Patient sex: F
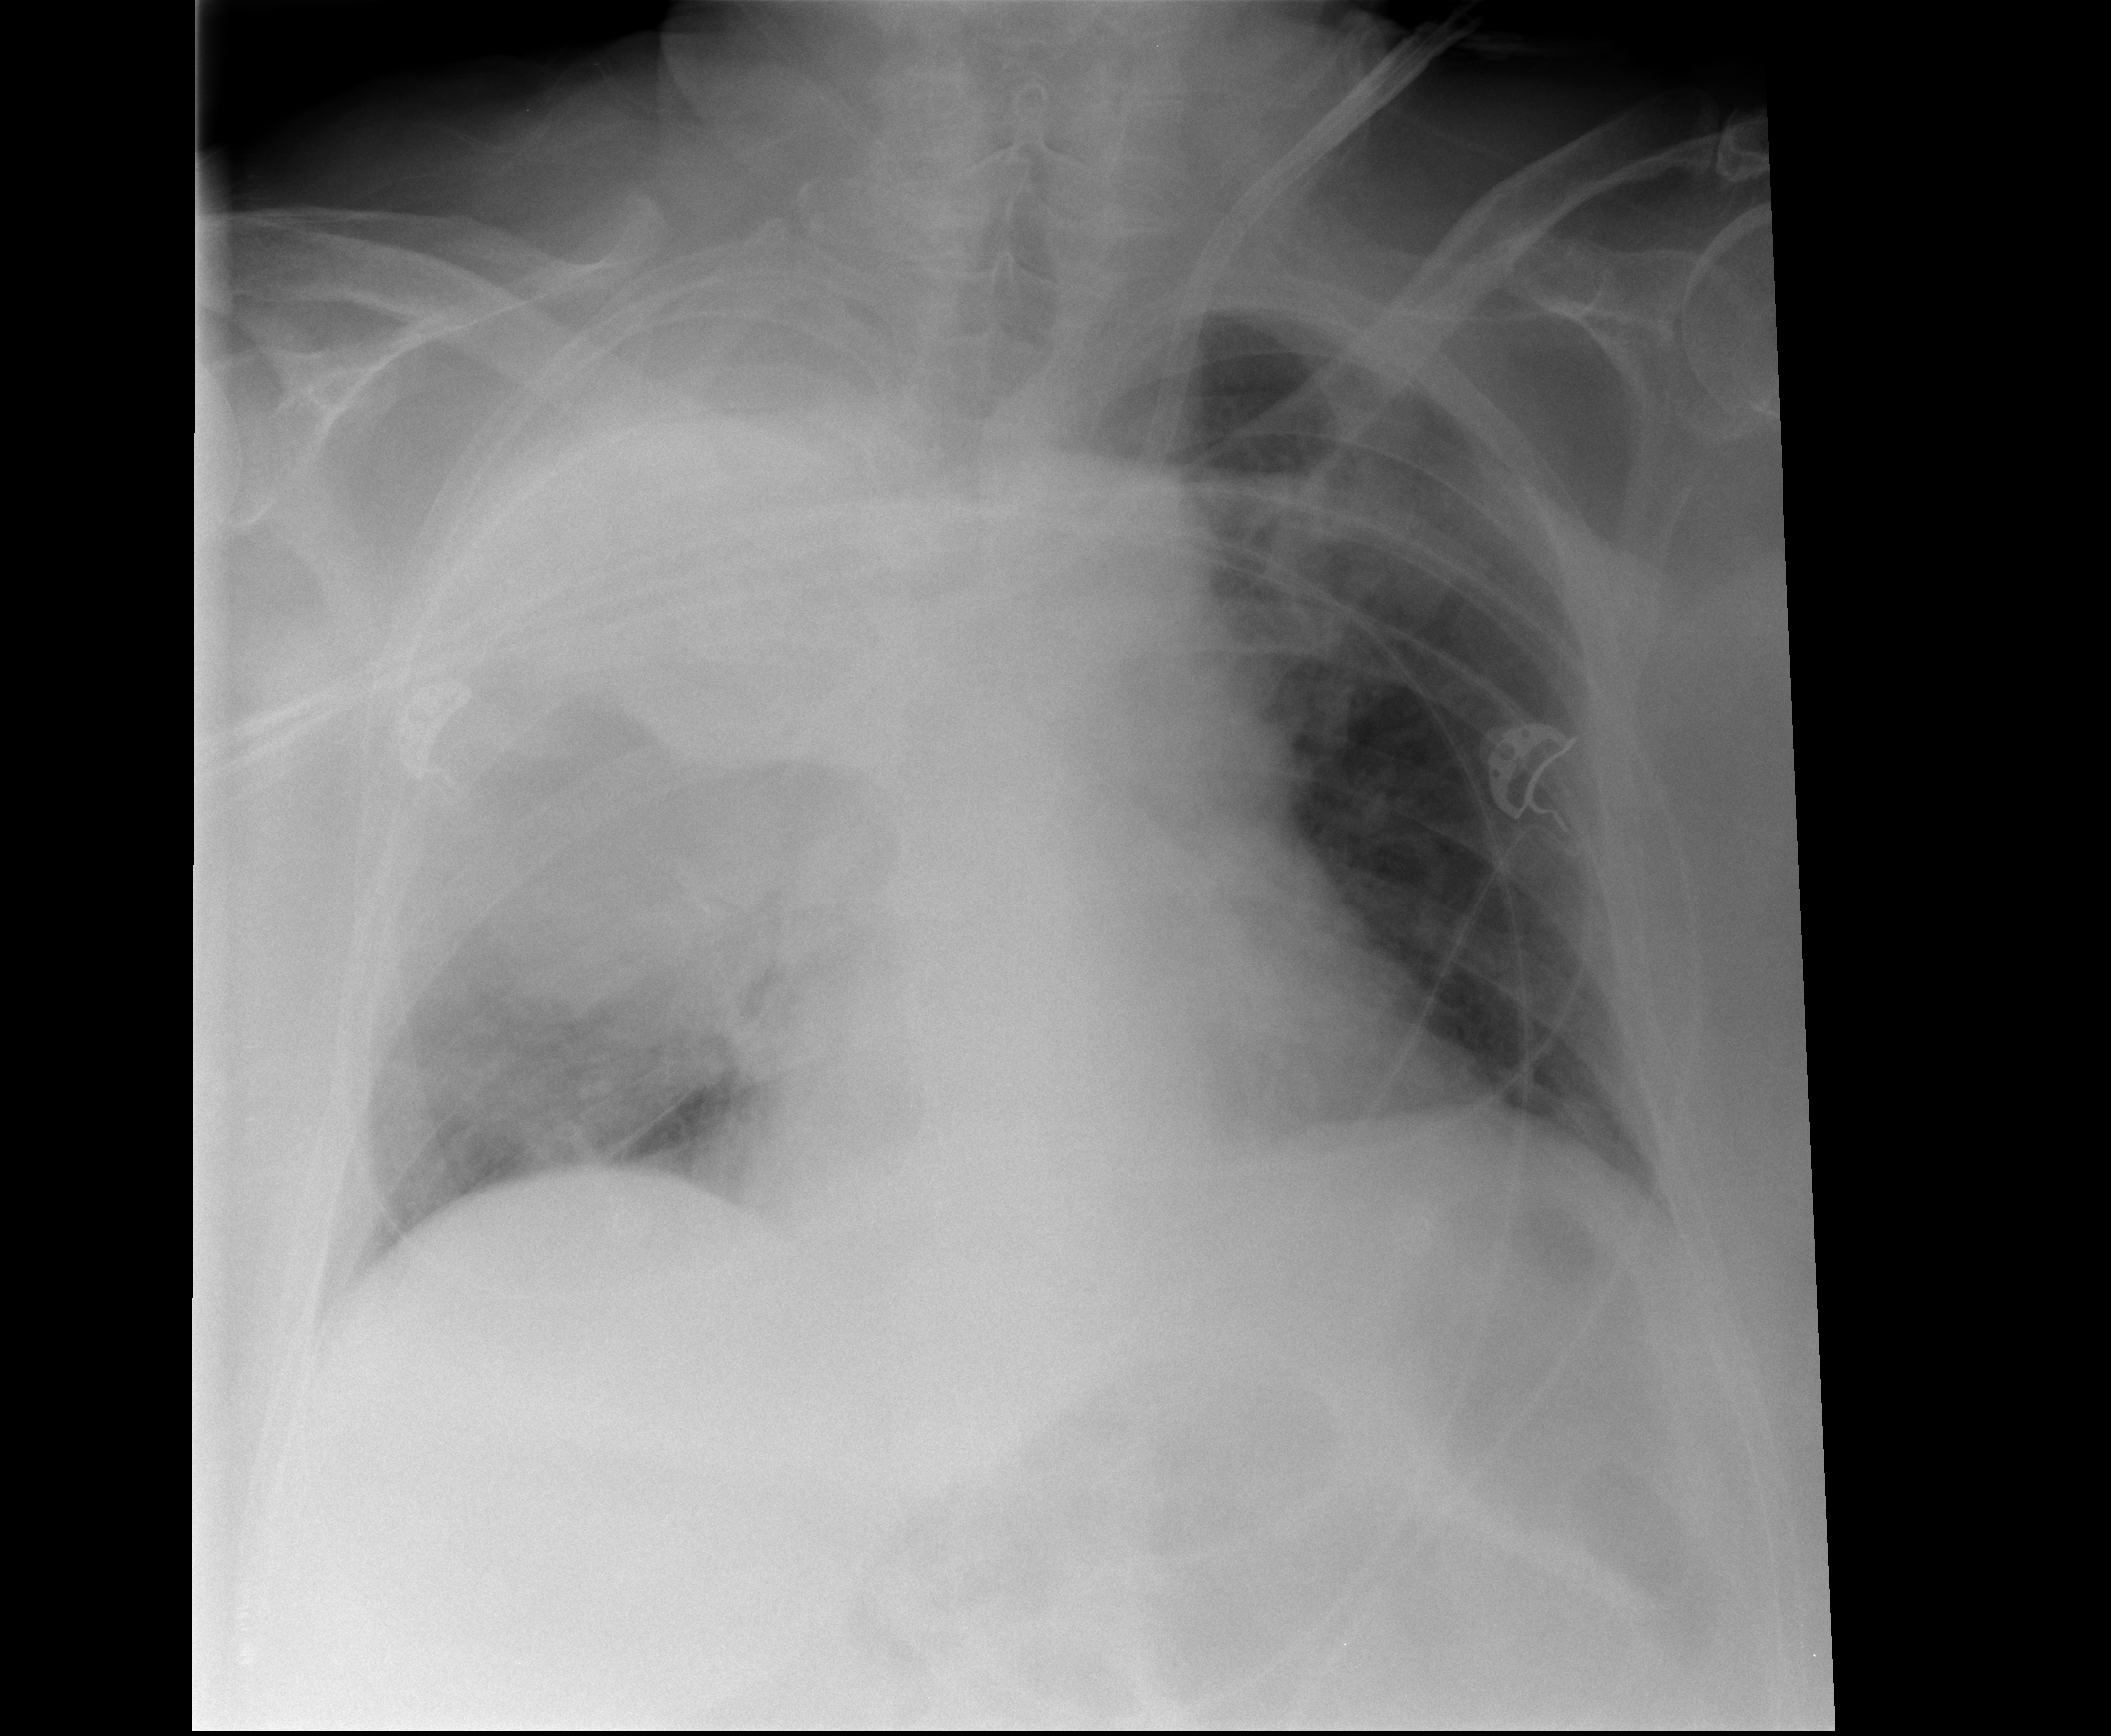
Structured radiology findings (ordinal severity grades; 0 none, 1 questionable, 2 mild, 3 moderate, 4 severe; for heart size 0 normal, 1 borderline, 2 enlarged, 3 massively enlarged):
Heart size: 0
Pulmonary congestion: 1
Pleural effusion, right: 1
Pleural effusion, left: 0
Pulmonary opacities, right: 3
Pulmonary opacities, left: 0
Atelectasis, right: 3
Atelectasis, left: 0